Question: I have tried various ways to get a vertical scroll bar to show for my GridView when there are to many rows.
I have tried adding a DIV around the GridView and it looks horrible as its padding like 20px away from my GridView. I there a way so when the information is coming from the database when the GridView hits its maximum height (200px) the GridView will have a scroll bar?
I also don't want my Headers and Rows to have really big Heights when i do this because when i tried setting a height for my GridView they went bigger if there was on 1 piece of data.
CODE:
'''
#gv_AcceptedRequests, #gv_PendingRequests, #gv_DeclinedRequests {
position:absolute;
margin-top: 120px;
margin-left: 60px;
width: 480px;
font-family: Arial;
font-size: 12px;
border-color: orange;
overflow: auto;
}
'''
Attempt1:

For some reason the DIV isnt startingat the top of the datagrid?
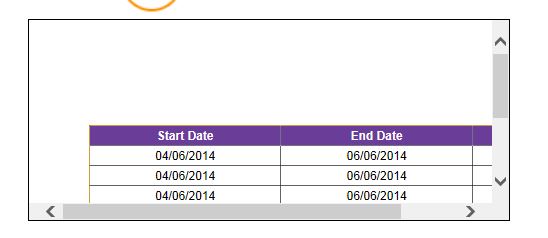
Answer: Can you provide code (html & css) of what you allready made up.
You can place a surrounding DIV around the GridView. The code below places a DIV around your gridview. With a CSS (preferred external CSS file) of overflow-y (shows a vertical scrollbar) and zero padding. If there's still padding left, then there's an issue with the CSS on the page.
'''
<div id='scrolldiv' style='position:absolute;border:1px solid black;height:100px;width:650px;overflow-y:scroll;margin-top:120px;margin-left:60px;'>
<div id='gv_AcceptedRequests' style='position:absolute;width:480px;font-family:Arial;font-size:12px;border-color:orange;overflow:auto;'>
//gridview
</div>
</div>
'''